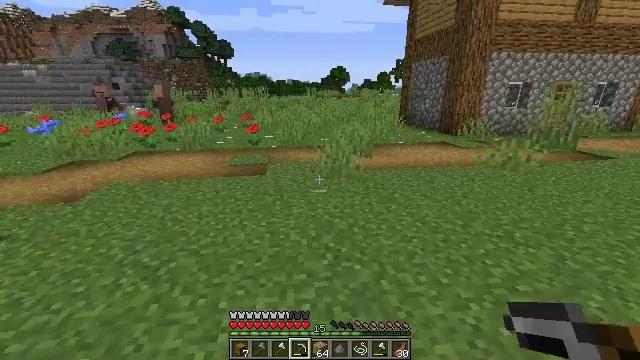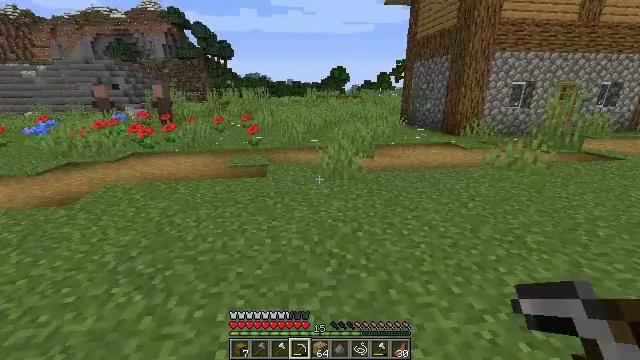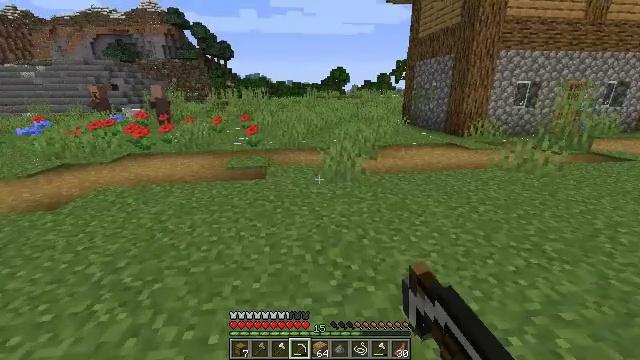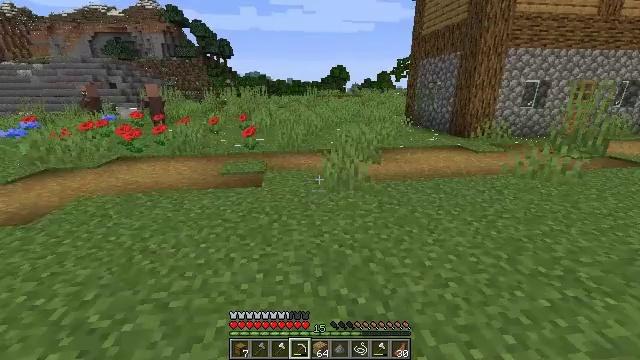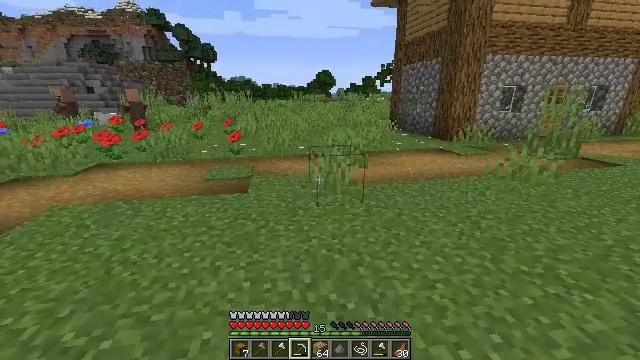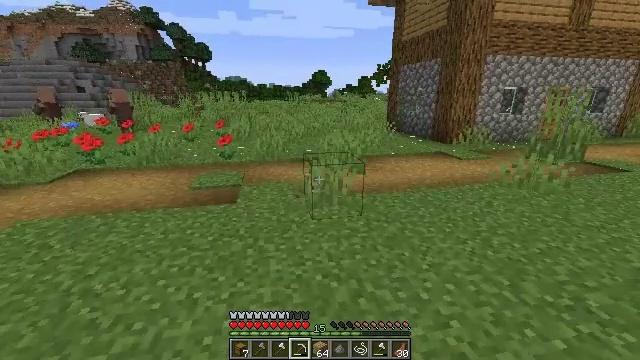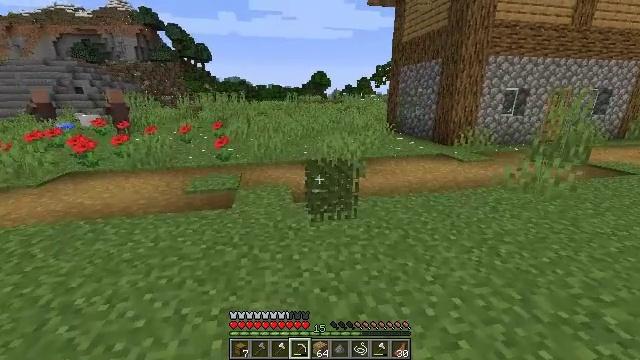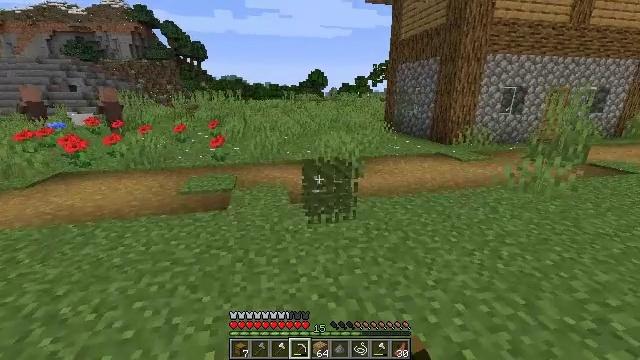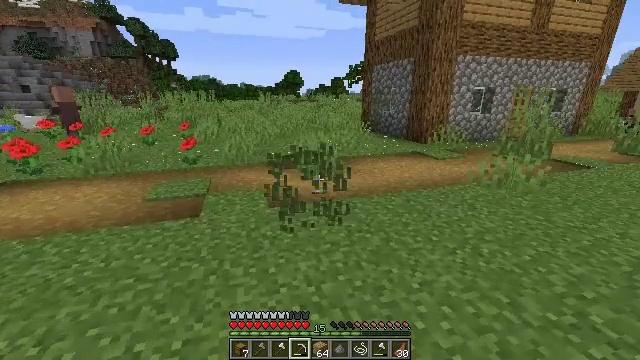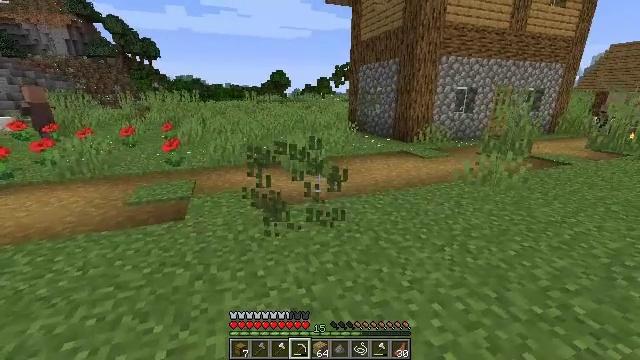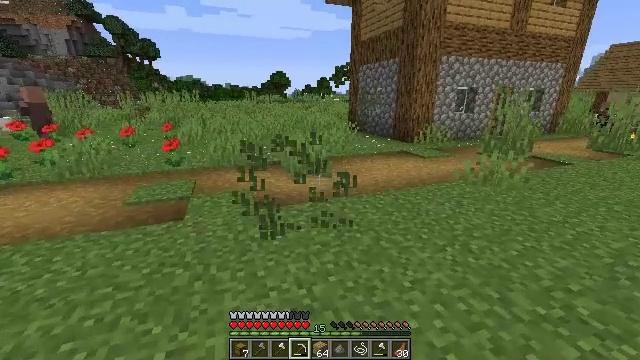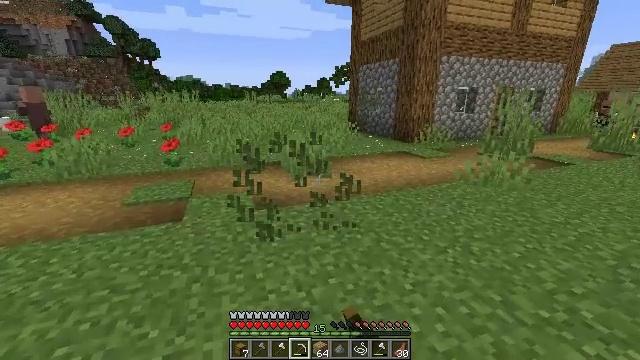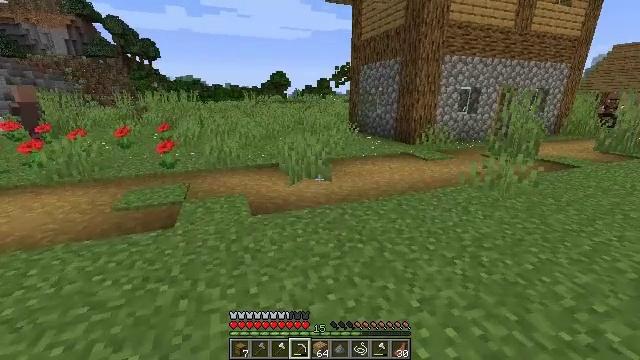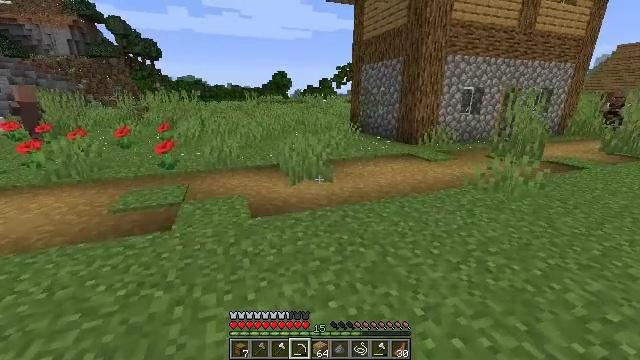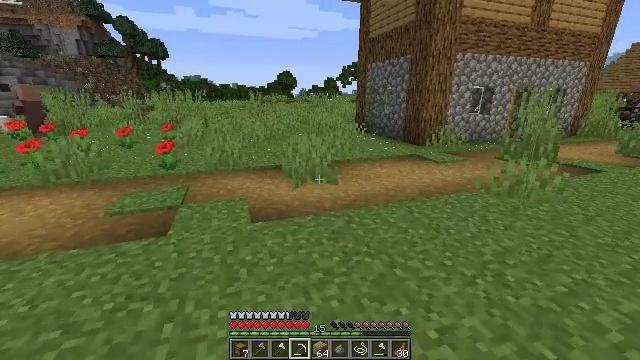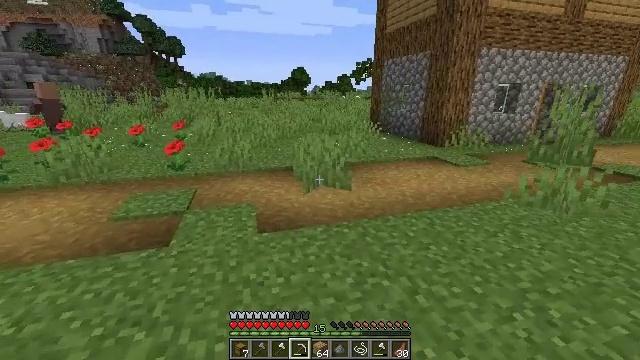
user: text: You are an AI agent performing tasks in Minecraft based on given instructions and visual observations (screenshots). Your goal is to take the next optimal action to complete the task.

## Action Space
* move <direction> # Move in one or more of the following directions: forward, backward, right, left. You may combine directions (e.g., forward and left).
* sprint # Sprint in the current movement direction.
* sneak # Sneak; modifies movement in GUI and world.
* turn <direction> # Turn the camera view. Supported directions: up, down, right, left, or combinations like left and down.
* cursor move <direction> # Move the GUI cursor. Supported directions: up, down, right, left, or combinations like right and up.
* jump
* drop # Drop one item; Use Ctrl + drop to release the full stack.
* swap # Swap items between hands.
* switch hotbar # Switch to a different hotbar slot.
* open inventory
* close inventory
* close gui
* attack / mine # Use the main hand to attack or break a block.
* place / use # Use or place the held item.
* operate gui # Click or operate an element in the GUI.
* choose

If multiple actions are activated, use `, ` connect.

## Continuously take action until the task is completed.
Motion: motion action
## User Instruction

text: Mine the grass in the plains.
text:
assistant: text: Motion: move forward, attack / mine
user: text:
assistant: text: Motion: move forward, attack / mine
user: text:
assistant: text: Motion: move forward, attack / mine
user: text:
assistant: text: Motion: move forward, turn right, attack / mine
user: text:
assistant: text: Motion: move forward
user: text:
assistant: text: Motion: move forward, attack / mine
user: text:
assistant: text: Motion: attack / mine
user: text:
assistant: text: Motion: turn right, attack / mine
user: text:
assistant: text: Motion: turn right
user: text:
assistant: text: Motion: attack / mine
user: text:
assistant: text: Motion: move forward, attack / mine
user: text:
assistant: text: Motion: move forward, attack / mine
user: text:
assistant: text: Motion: move forward, attack / mine
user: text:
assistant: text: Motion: move forward, turn left
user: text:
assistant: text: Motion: move forward, turn left, attack / mine
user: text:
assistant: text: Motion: move forward, attack / mine
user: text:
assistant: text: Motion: move forward, attack / mine
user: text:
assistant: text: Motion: no_op
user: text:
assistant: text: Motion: attack / mine
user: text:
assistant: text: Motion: turn right, attack / mine
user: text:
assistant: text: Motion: move forward, turn right, attack / mine
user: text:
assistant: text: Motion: move forward, turn right, attack / mine
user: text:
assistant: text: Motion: move forward, turn right and down
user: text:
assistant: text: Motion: move forward, attack / mine
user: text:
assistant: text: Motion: move forward, turn right, attack / mine
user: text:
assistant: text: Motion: move forward, turn right, attack / mine
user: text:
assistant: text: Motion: turn right and down, attack / mine
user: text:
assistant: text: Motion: turn right, attack / mine
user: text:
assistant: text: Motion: attack / mine
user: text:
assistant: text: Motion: move forward, attack / mine